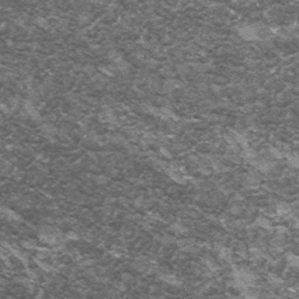
Label: frost